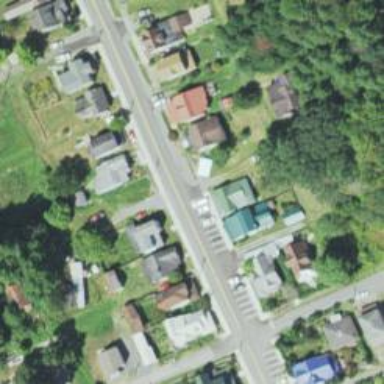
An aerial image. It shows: Residential road.